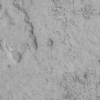
Label: not_dusty